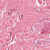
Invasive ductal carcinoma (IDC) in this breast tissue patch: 0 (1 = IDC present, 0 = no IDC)